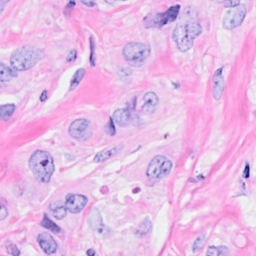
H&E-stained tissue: Breast